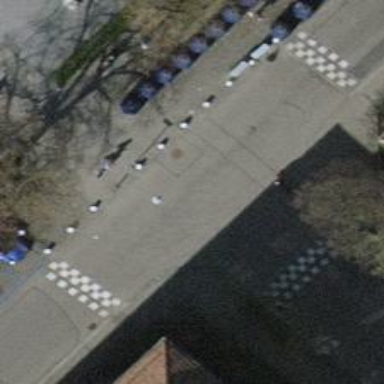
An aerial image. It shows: Traffic calming table.